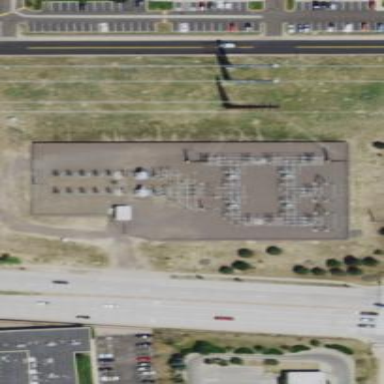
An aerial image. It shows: Outdoor distribution power substation.